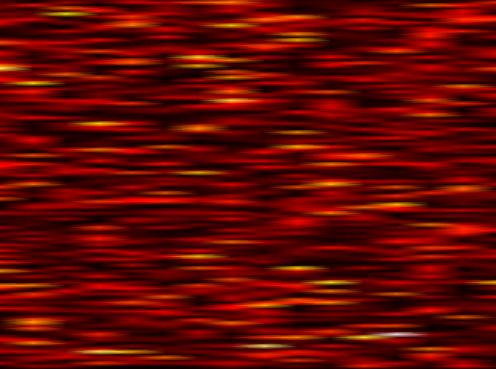
Label: WOLA